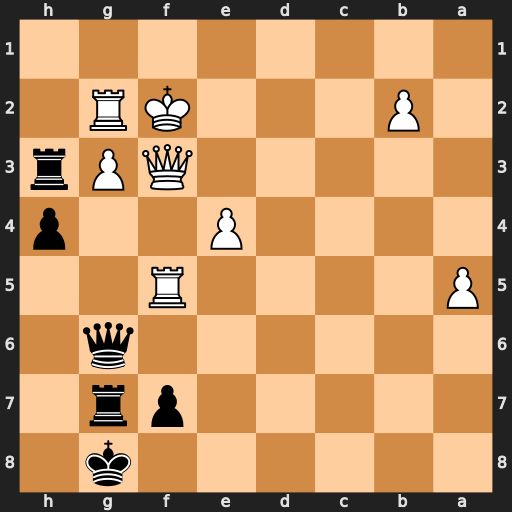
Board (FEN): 6k1/5pr1/6q1/P4R2/4P2p/5QPr/1P3KR1/8
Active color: b
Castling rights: -
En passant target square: -
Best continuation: Rxg3 Rxg3 hxg3+ Kg2 Qh6